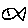
Label: fish